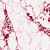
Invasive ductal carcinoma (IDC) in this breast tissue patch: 0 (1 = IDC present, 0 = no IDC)